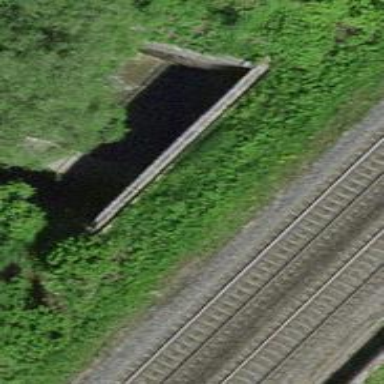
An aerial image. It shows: Culvert tunnel.